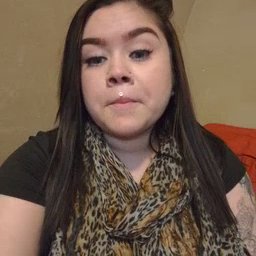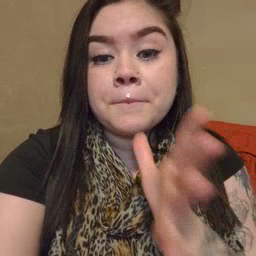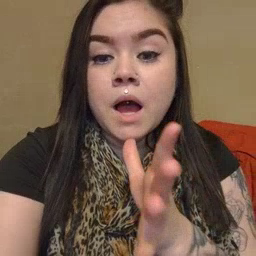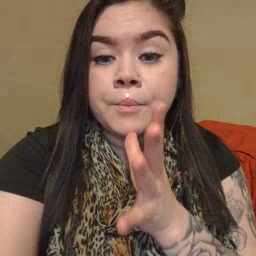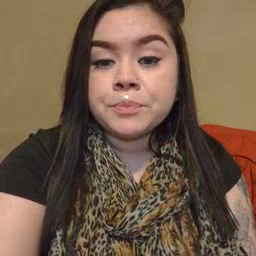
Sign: mom